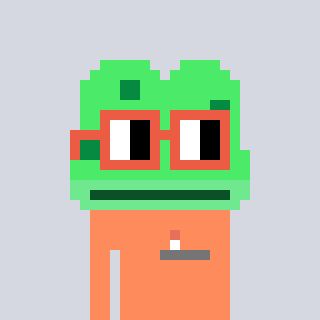
a pixel art character with square orange glasses, a frog-shaped head and a peachy-colored body on a cool background